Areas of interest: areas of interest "Business office"
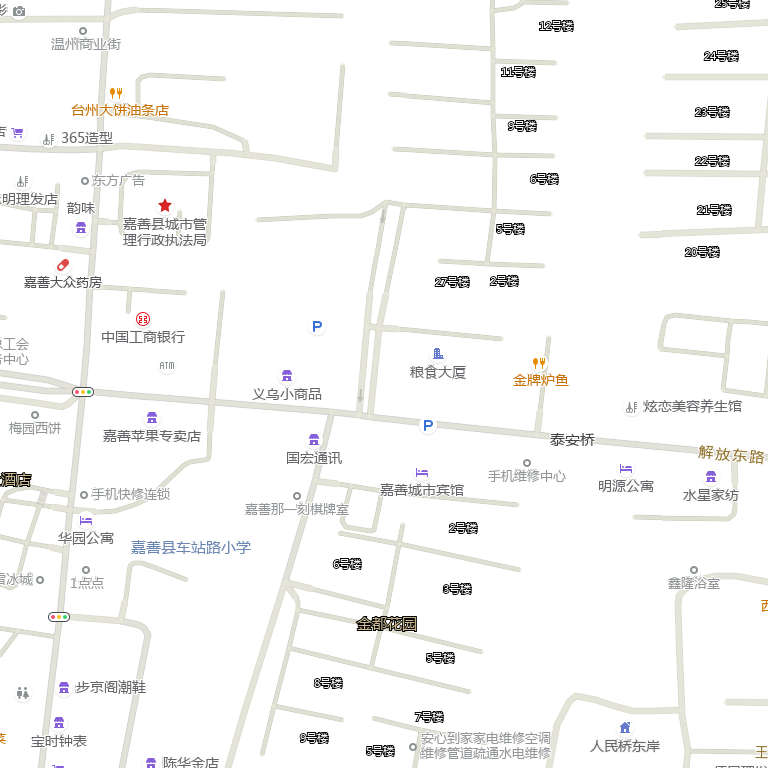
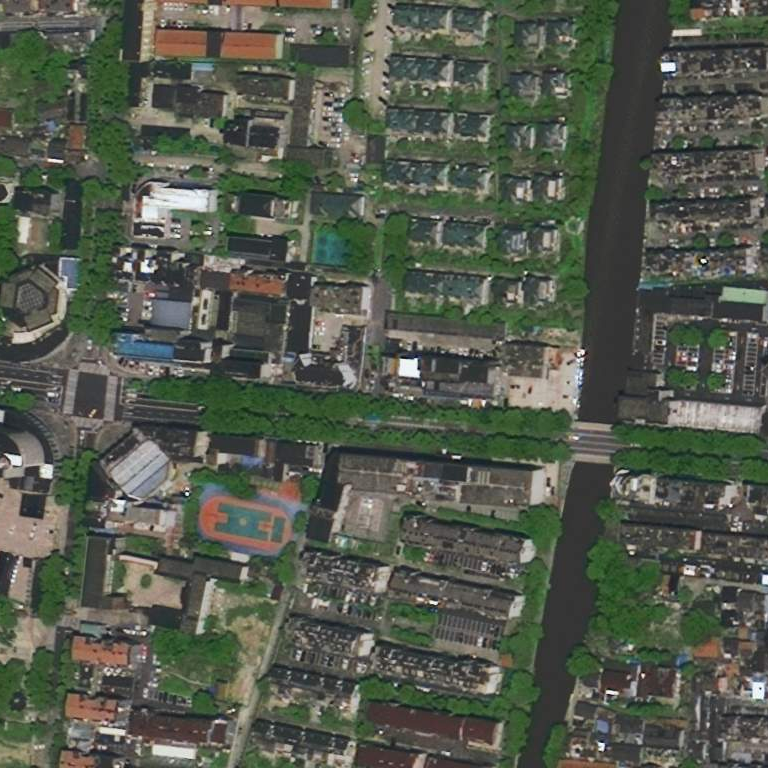